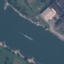
Land use / land cover class: River